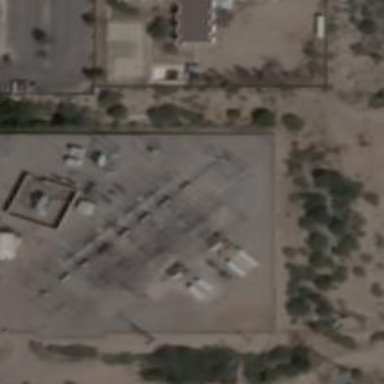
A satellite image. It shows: Switch used for power control.